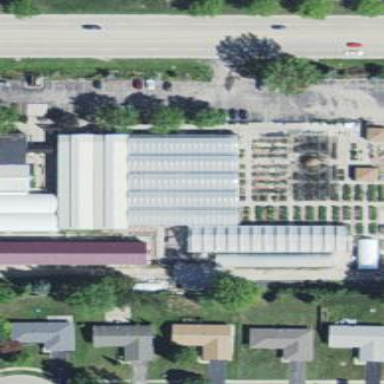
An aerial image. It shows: Commercial building housing garden centre shop.